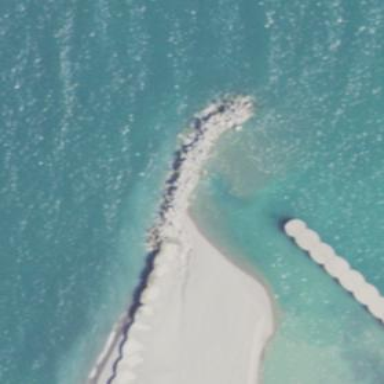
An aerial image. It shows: Breakwater made of concrete.